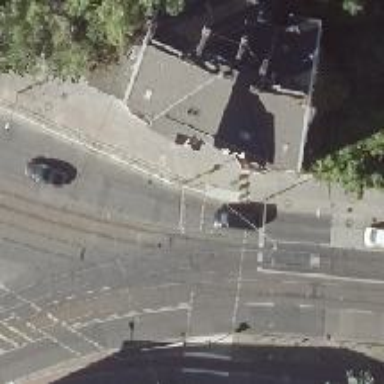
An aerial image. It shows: Tram level crossing on the railway.